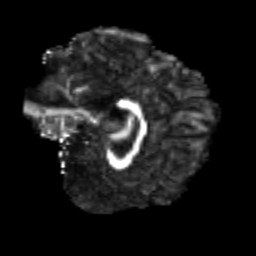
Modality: FA
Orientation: sagittal
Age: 23
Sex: female
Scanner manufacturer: siemens
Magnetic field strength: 3 T
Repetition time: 3.5 s
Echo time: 0.113 s